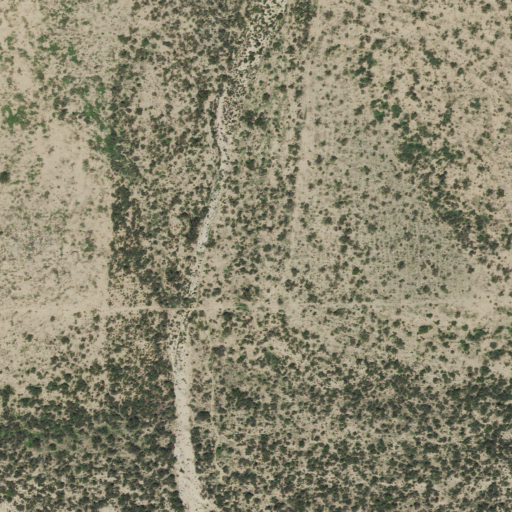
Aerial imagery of valley in Texas named Surveyor Canyon containing only shrub